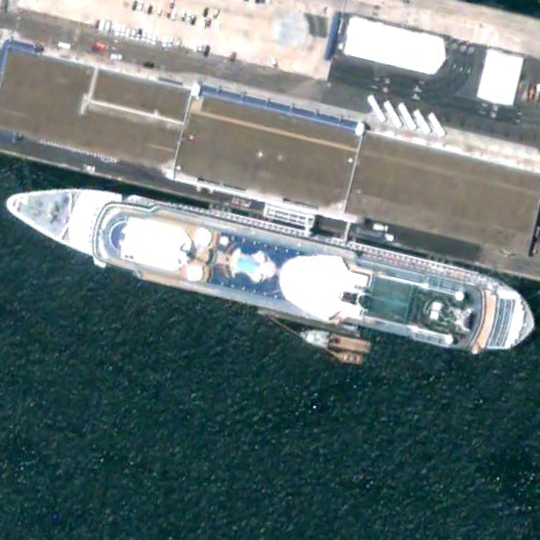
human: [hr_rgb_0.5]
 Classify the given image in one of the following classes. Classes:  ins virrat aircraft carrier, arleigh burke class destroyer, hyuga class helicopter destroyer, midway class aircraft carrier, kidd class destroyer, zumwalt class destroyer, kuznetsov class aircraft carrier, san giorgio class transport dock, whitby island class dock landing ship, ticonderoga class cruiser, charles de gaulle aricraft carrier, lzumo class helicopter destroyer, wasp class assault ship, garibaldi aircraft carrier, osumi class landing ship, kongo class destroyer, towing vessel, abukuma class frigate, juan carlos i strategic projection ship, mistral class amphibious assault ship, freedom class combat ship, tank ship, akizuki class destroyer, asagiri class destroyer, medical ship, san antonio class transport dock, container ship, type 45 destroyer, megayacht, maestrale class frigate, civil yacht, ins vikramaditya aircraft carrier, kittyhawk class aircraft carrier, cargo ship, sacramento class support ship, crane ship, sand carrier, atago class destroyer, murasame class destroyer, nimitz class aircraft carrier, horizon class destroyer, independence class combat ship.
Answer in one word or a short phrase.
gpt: Megayacht